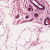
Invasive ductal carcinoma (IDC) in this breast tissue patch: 0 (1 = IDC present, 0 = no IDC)